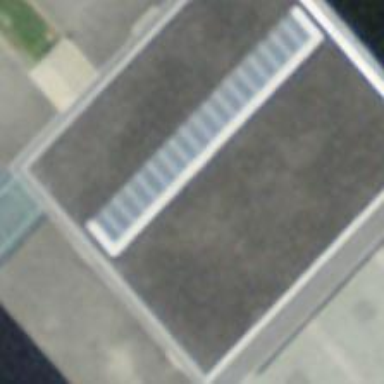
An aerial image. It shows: Kindergarten building.